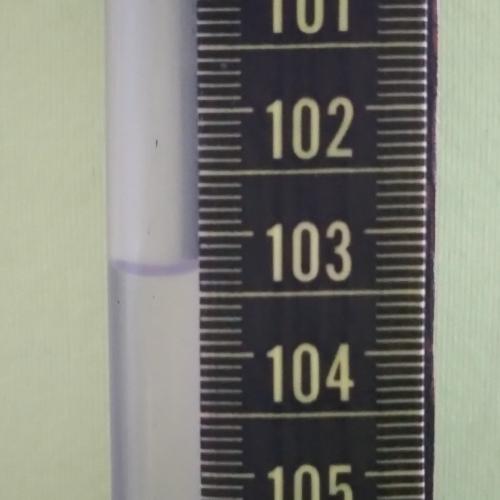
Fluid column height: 103.3 cm